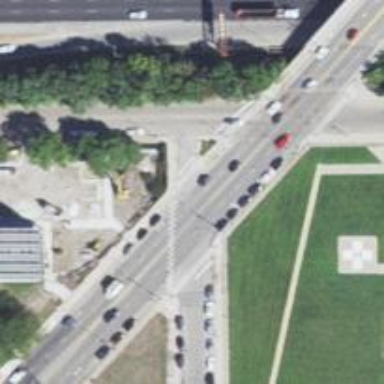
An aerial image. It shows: Footway that serves as traffic island.